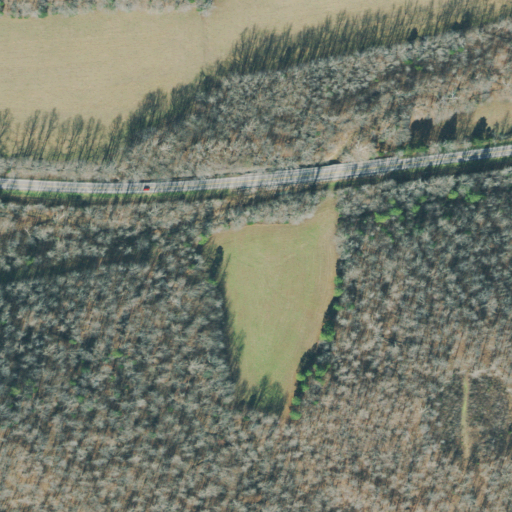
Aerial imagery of valley in Tennessee named Davidson Hollow containing deciduous forest, pasture, mixed forest, open development, low intensity development, and medium intensity development